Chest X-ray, PA view. Patient: 44 years old, sex F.
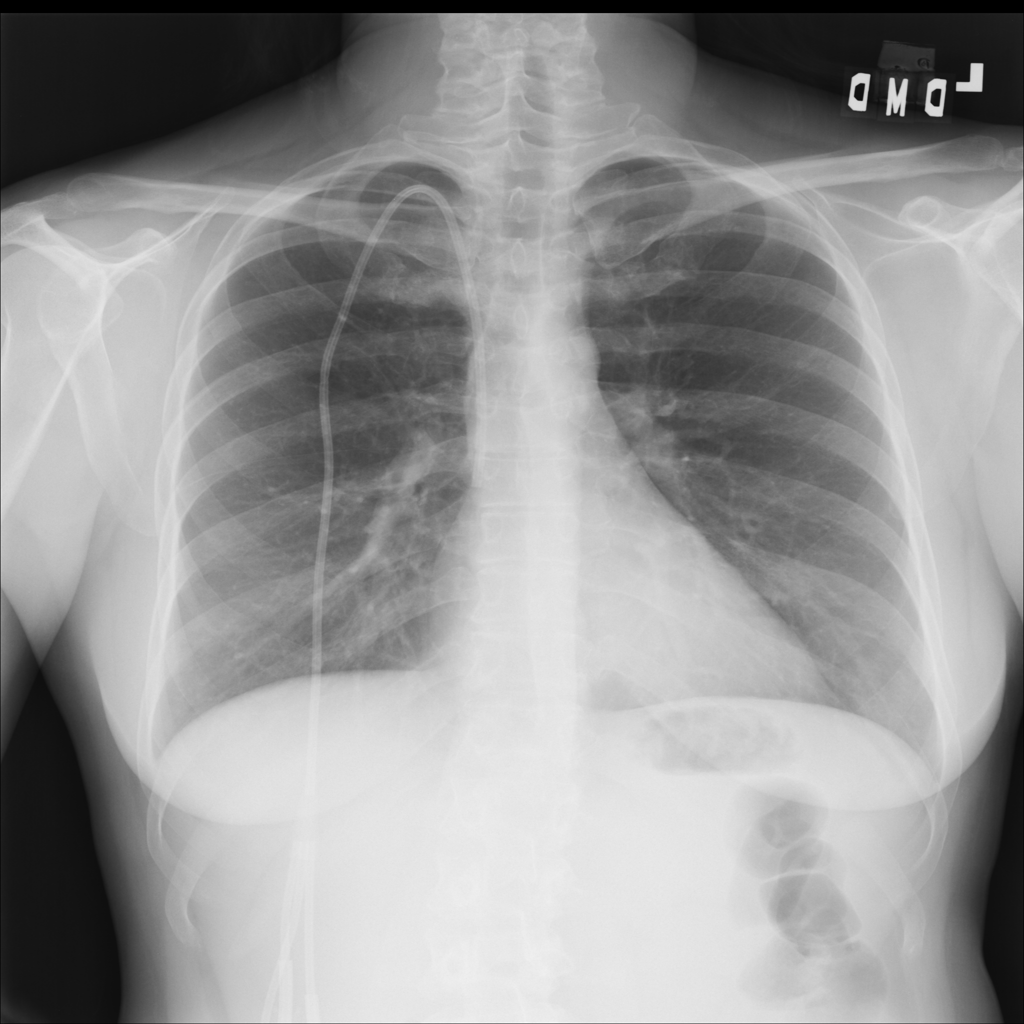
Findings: No Finding